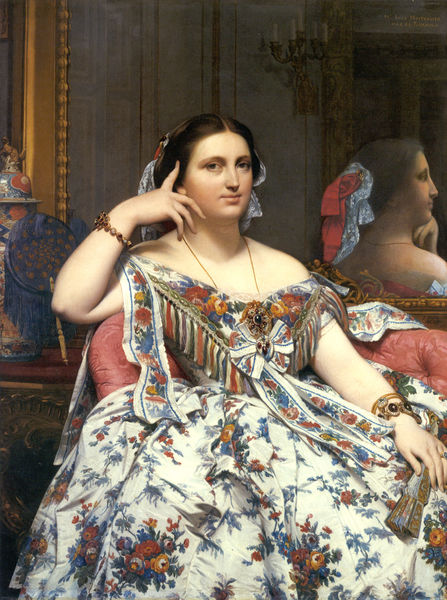
Titel: Madame Paul-Sigisbert Moitessier
Künstler: Jean Auguste Dominique Ingres
Standort: London
Institution: National Gallery
Schlagwörter: blau, gemälde, hand, weiß, sitzen, ausschnitt, blume, blumen, braun, bunt, degas, fenster, finger, frankreich, frau, frisur, geste, haar, kleid, mund, nase, raum, rücken, schmuck, stuhl, zeichnung, zimmer, blick, blüten, dame, rot, schleier, schloss, fächer, muster, ornament, rock, schleife, wand, arm, arme, augen, band, barock, blass, gesicht, haarschmuck, halten, inkarnat, mensch, rahmen, bildnis, hände, innenraum, portrait, porträt, spiegel, spiegelung, auge, gold, haare, interieur, sessel, sitzend, adel, innen, klassizismus, schleifen, brosche, dekollte, dekoltee, idealisierung, kinn, mittelscheitel, scheitel, schulter, schultern, kamin, vase, adelige, lächeln, sofa, spiegelbild, kette, blümchen, haarband, bordüre, dick, polster, salon, zopf, floral, kerze, spiegeln, kerzen, leuchter, kammer, stofflichkeit, gemach, chaise, kniestück, halskette, masche, fett, schulterfrei, spanisch, blumenmuster, tracht, sessek, kerzenhalter, kerzenleuchter, armband, armreif, armreifen, geblümt, anhänger, amulett, üppig, manierismus, kabinett, porträ, haarschleife, goldrand, kostbarkeiten, urne, details, ingres, ballkleid, bleu, blumig, überlegen, ungarn, kleinteilig, gräfin, blumenstoff, coach, stilisierung, decolté, armkette, speigel, jean auguste dominique ingres, spitzenhäubchen, weisse haut, 18. jahrhundert, ornamamentik, handkette, überlege